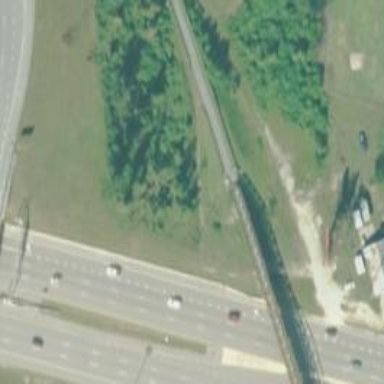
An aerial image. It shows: Bridge over cycleway.